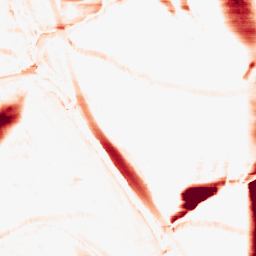
Category: morphological
Decomposition family: morphological_rect
Decomposition parameters: operation: opening
width: 50
height: 10
Upsampling method: sinc_hamming
Upsampling parameters: scale: 8
kernel_size: 16
Upsampling scale: 8